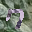
Label: 7